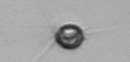
Label: Acanthoica_quattrospina